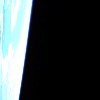
Label: space